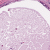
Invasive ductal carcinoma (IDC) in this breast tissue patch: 0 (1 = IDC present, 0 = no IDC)